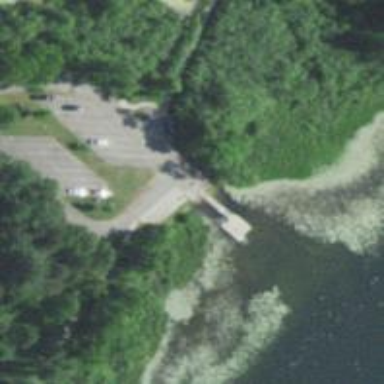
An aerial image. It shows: Slipway on leisure land.